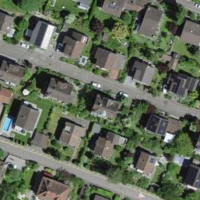
EUNIS habitat code: 54
Species observed at this site:
Tanacetum parthenium